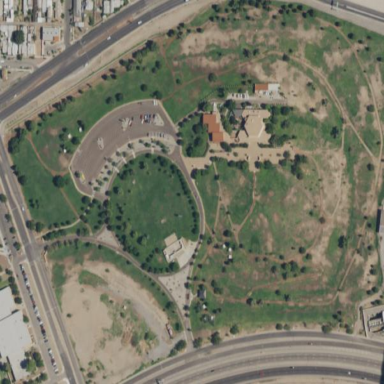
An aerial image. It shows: Park.